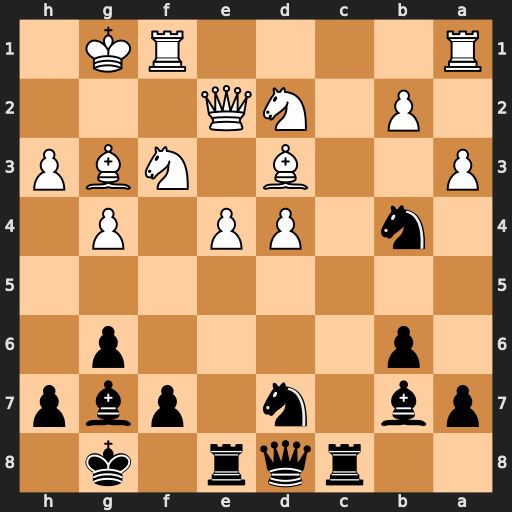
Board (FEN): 2rqr1k1/pb1n1pbp/1p4p1/8/1n1PP1P1/P2B1NBP/1P1NQ3/R4RK1
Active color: b
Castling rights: -
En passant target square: -
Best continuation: Nxd3 Qxd3 Nc5